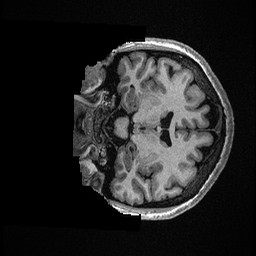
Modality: T1w
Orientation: coronal
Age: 50
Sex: female
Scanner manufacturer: ge
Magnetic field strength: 3 T
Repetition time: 0.006952 s
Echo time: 0.00292 s